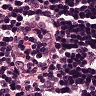
Metastatic tissue present: no